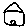
Label: house